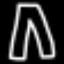
Label: pants